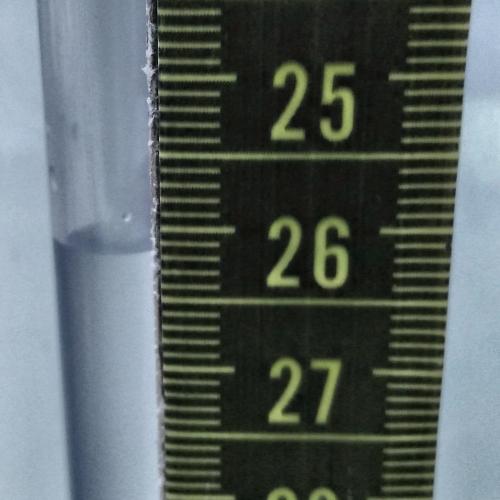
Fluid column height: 26.2 cm